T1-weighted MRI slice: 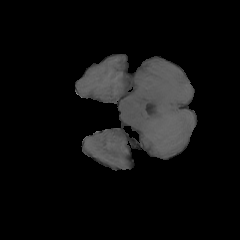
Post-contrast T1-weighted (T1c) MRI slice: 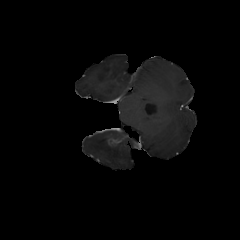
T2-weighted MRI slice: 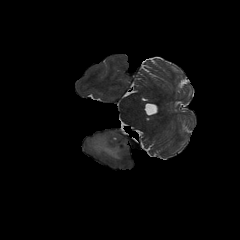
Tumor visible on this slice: yes